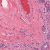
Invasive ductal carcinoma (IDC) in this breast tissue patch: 1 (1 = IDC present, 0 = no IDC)